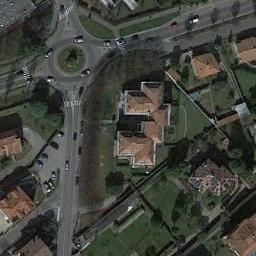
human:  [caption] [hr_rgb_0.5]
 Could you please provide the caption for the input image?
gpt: Many buildings of different shapes are around the roundabout .

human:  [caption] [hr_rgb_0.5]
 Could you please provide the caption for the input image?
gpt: The roundabout with four exits and entrances is in the residential area and some cars are driving on the roundabout .

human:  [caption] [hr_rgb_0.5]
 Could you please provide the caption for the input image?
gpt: There are several vehicles on the road at the roundabout  There are many buildings and trees and a large lawn around the roundabout  Many cars are parked in the open space beside the roundabout .

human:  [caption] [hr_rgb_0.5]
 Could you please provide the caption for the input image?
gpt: The roundabout is on the grass next to trees and buildings .

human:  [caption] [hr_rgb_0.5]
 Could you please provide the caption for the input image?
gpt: There are some brown buildings and green lawns near the roundabout .